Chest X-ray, AP view. Patient: 48 years old, sex F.
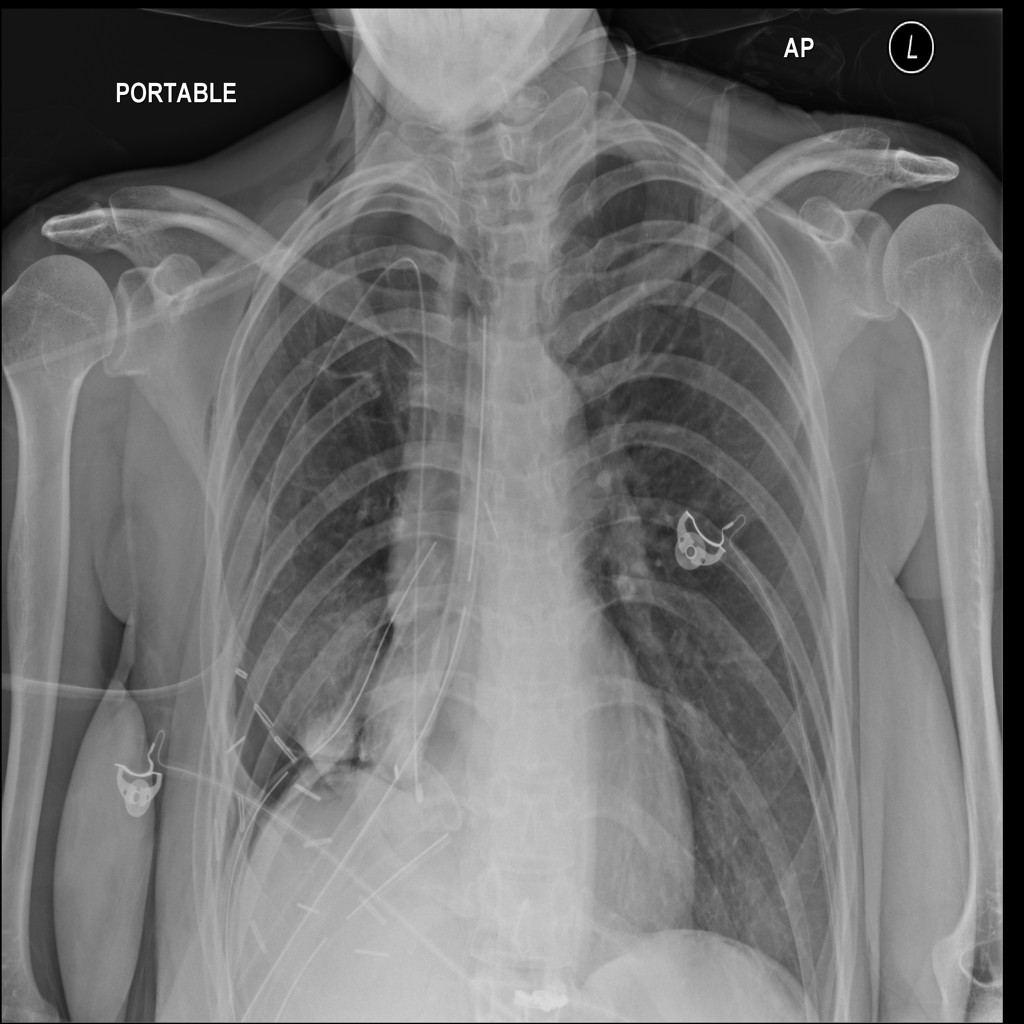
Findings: Pneumothorax